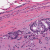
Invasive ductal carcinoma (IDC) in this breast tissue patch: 0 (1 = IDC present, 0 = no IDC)